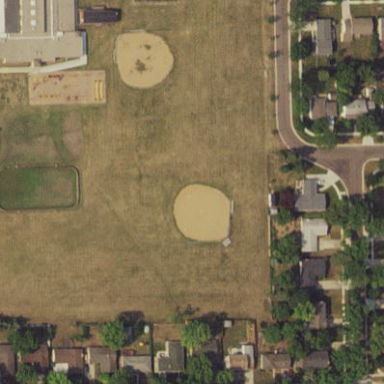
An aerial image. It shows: Pitch designated for baseball and softball activities.